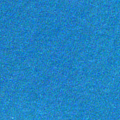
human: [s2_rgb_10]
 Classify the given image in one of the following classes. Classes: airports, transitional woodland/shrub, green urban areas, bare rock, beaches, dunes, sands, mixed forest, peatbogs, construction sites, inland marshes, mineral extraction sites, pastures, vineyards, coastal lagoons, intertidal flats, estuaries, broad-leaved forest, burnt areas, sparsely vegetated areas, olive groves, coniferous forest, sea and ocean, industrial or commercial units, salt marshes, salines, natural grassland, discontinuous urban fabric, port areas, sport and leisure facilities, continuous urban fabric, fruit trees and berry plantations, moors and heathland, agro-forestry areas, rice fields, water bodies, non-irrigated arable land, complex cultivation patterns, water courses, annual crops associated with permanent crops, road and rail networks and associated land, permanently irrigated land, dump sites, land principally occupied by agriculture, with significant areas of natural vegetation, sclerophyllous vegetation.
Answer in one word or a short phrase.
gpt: sea and ocean